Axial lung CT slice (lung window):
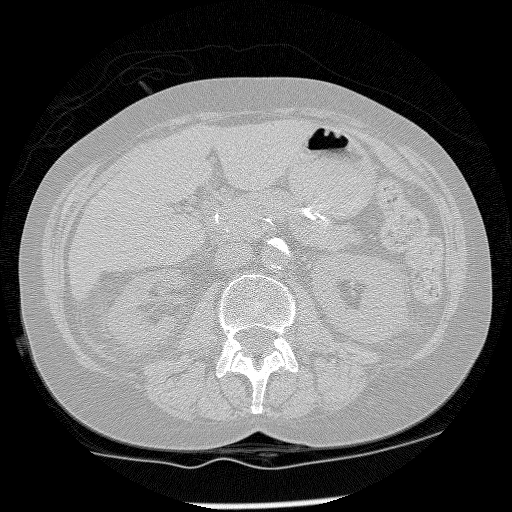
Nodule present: no